Question: <URL> ]
I am working with scaled x data, and need to add an unscaled x axis to the top of the plot for easier interpretation. I've come across an approach for adding a secondary a y-axis at <URL>. However, I can't get it to work properly for the x-axis. I'm sure i'm not understanding some part of the code, but I can't seem to figure out what it is. I've tried looking in the ggplot2 help files, and also the Wickham book ggplot2: Elegant Graphics For Data Analysis, but if anyone can point me towards some relevant documentation I would really appreciate it!
I am working with temperature data, but I will use the lake data from the link above as the code was written for that. Here is the orignal code from that link:
'''
library(ggplot2)
library(gtable)
library(grid)
LakeLevels<-data.frame(Day=c(1:365),Elevation=sin(seq(0,2*pi,2*pi/364))*10+100)
p1 <- ggplot(data=LakeLevels) + geom_line(aes(x=Day,y=Elevation)) +
scale_y_continuous(name="Elevation (m)",limits=c(75,125))
p2<-ggplot(data=LakeLevels)+geom_line(aes(x=Day, y=Elevation))+
scale_y_continuous(name="Elevation (ft)", limits=c(75,125),
breaks=c(80,90,100,110,120),
labels=c("262", "295", "328", "361", "394"))
#extract gtable
g1<-ggplot_gtable(ggplot_build(p1))
g2<-ggplot_gtable(ggplot_build(p2))
#overlap the panel of the 2nd plot on that of the 1st plot
pp<-c(subset(g1$layout, name=="panel", se=t:r))
g<-gtable_add_grob(g1, g2$grobs[[which(g2$layout$name=="panel")]], pp$t, pp$l, pp$b,
pp$l)
ia <- which(g2$layout$name == "axis-l")
ga <- g2$grobs[[ia]]
ax <- ga$children[[2]]
ax$widths <- rev(ax$widths)
ax$grobs <- rev(ax$grobs)
ax$grobs[[1]]$x <- ax$grobs[[1]]$x - unit(1, "npc") + unit(0.15, "cm")
g <- gtable_add_cols(g, g2$widths[g2$layout[ia, ]$l], length(g$widths) - 1)
g <- gtable_add_grob(g, ax, pp$t, length(g$widths) - 1, pp$b)
# draw it
grid.draw(g)
'''
To test a method for adding an x-axis instead of y-axis, I switched the x and y axes and changed 'axis-l' to 'axis-b' to give:
'''
library(ggplot2)
library(gtable)
library(grid)
LakeLevels<-data.frame(Day=c(1:365),Elevation=sin(seq(0,2*pi,2*pi/364))*10+100)
p1 <- ggplot(data=LakeLevels) + geom_line(aes(x=Elevation,y=Day)) +
scale_x_continuous(name="Elevation (m)",limits=c(75,125))
p2<-ggplot(data=LakeLevels)+geom_line(aes(x=Elevation, y=Day))+
scale_x_continuous(name="Elevation (ft)", limits=c(75,125),
breaks=c(80,90,100,110,120),
labels=c("262", "295", "328", "361", "394"))
#extract gtable
g1<-ggplot_gtable(ggplot_build(p1))
g2<-ggplot_gtable(ggplot_build(p2))
#overlap the panel of the 2nd plot on that of the 1st plot
pp<-c(subset(g1$layout, name=="panel", se=t:r))
g<-gtable_add_grob(g1, g2$grobs[[which(g2$layout$name=="panel")]], pp$t, pp$l, pp$b,
pp$l)
ia <- which(g2$layout$name == "axis-b")
ga <- g2$grobs[[ia]]
ax <- ga$children[[2]]
ax$widths <- rev(ax$widths)
ax$grobs <- rev(ax$grobs)
ax$grobs[[1]]$x <- ax$grobs[[1]]$x - unit(1, "npc") + unit(0.15, "cm")
g <- gtable_add_cols(g, g2$widths[g2$layout[ia, ]$l], length(g$widths) - 1)
g <- gtable_add_grob(g, ax, pp$t, length(g$widths) - 1, pp$b)
# draw it
grid.draw(g)
'''
This produces a new x-axis, but there are a couple of problems:
1) it is in the middle of the plot
2) it does not produce a new x-label for "Elevation (ft)"
An arbitrary example from the web is this:

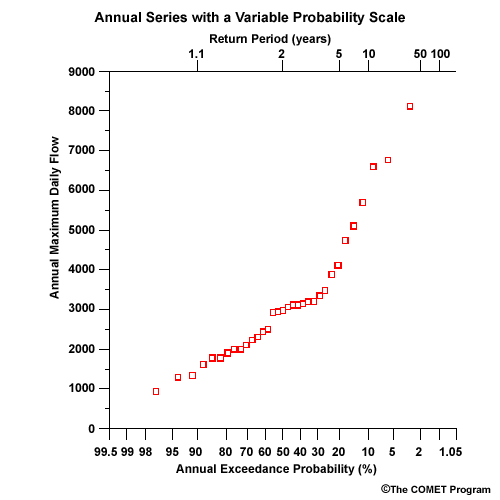
Answer: The root of your problem is that you are modifying columns and not rows.
The setup, with scaled labels on the X-axis of the second plot:
'''
## 'base' plot
p1 <- ggplot(data=LakeLevels) + geom_line(aes(x=Elevation,y=Day)) +
scale_x_continuous(name="Elevation (m)",limits=c(75,125))
## plot with "transformed" axis
p2<-ggplot(data=LakeLevels)+geom_line(aes(x=Elevation, y=Day))+
scale_x_continuous(name="Elevation (ft)", limits=c(75,125),
breaks=c(90,101,120),
labels=round(c(90,101,120)*3.24084) ## labels convert to feet
)
## extract gtable
g1 <- ggplot_gtable(ggplot_build(p1))
g2 <- ggplot_gtable(ggplot_build(p2))
## overlap the panel of the 2nd plot on that of the 1st plot
pp <- c(subset(g1$layout, name=="panel", se=t:r))
g <- gtable_add_grob(g1, g2$grobs[[which(g2$layout$name=="panel")]], pp$t, pp$l, pp$b,
pp$l)
'''
to have the grid lines align with the lower axis ticks, replace the above line with: 'g <- gtable_add_grob(g1, g1$grobs[[which(g1$layout$name=="panel")]], pp$t, pp$l, pp$b, pp$l)'
'''
## steal axis from second plot and modify
ia <- which(g2$layout$name == "axis-b")
ga <- g2$grobs[[ia]]
ax <- ga$children[[2]]
'''
Now, you need to make sure you are modifying the correct dimension. Because the new axis is horizontal (a row and not a column), 'whatever_grob$heights' is the vector to modify to change the amount of vertical space in a given row. If you want to add new space, make sure to add a row and not a column (ie. use 'gtable_add_rows()').
If you are modifying grobs themselves (in this case we are changing the vertical justification of the ticks), be sure to modify the 'y' (vertical position) rather than 'x' (horizontal position).
'''
## switch position of ticks and labels
ax$heights <- rev(ax$heights)
ax$grobs <- rev(ax$grobs)
ax$grobs[[2]]$y <- ax$grobs[[2]]$y - unit(1, "npc") + unit(0.15, "cm")
## modify existing row to be tall enough for axis
g$heights[[2]] <- g$heights[g2$layout[ia,]$t]
## add new axis
g <- gtable_add_grob(g, ax, 2, 4, 2, 4)
## add new row for upper axis label
g <- gtable_add_rows(g, g2$heights[1], 1)
g <- gtable_add_grob(g, g2$grob[[6]], 2, 4, 2, 4)
# draw it
grid.draw(g)
'''
I'll note in passing that 'gtable_show_layout()' is a very, very handy function for figuring out what is going on.